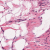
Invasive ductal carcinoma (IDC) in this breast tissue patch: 0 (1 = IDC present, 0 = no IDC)